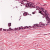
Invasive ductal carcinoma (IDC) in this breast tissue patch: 0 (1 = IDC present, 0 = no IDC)